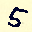
Label: 5